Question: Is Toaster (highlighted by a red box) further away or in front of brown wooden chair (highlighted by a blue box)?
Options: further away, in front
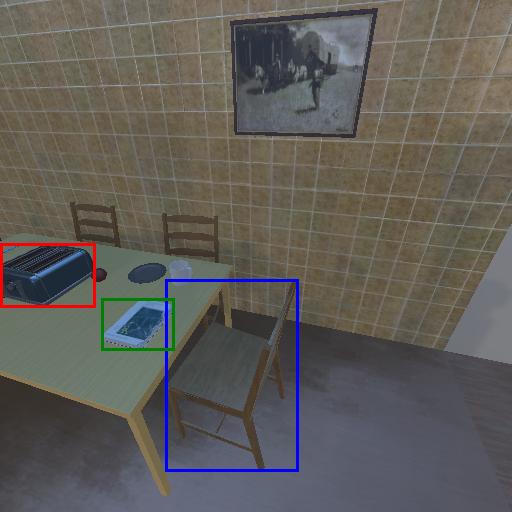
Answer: further away